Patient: sex F, age 64
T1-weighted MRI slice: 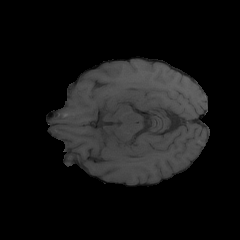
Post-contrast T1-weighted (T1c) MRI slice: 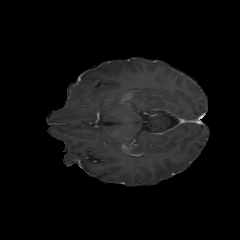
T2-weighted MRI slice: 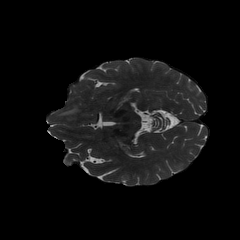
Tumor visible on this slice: yes
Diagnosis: Glioblastoma, IDH-wildtype
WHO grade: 4